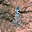
Label: 1